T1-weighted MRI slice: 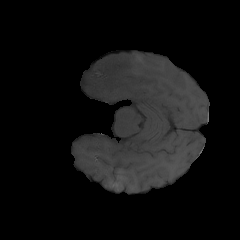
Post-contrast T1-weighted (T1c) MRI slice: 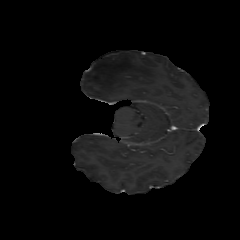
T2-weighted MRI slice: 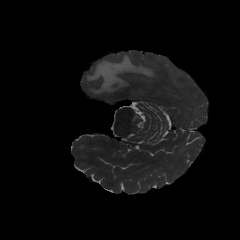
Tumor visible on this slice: yes